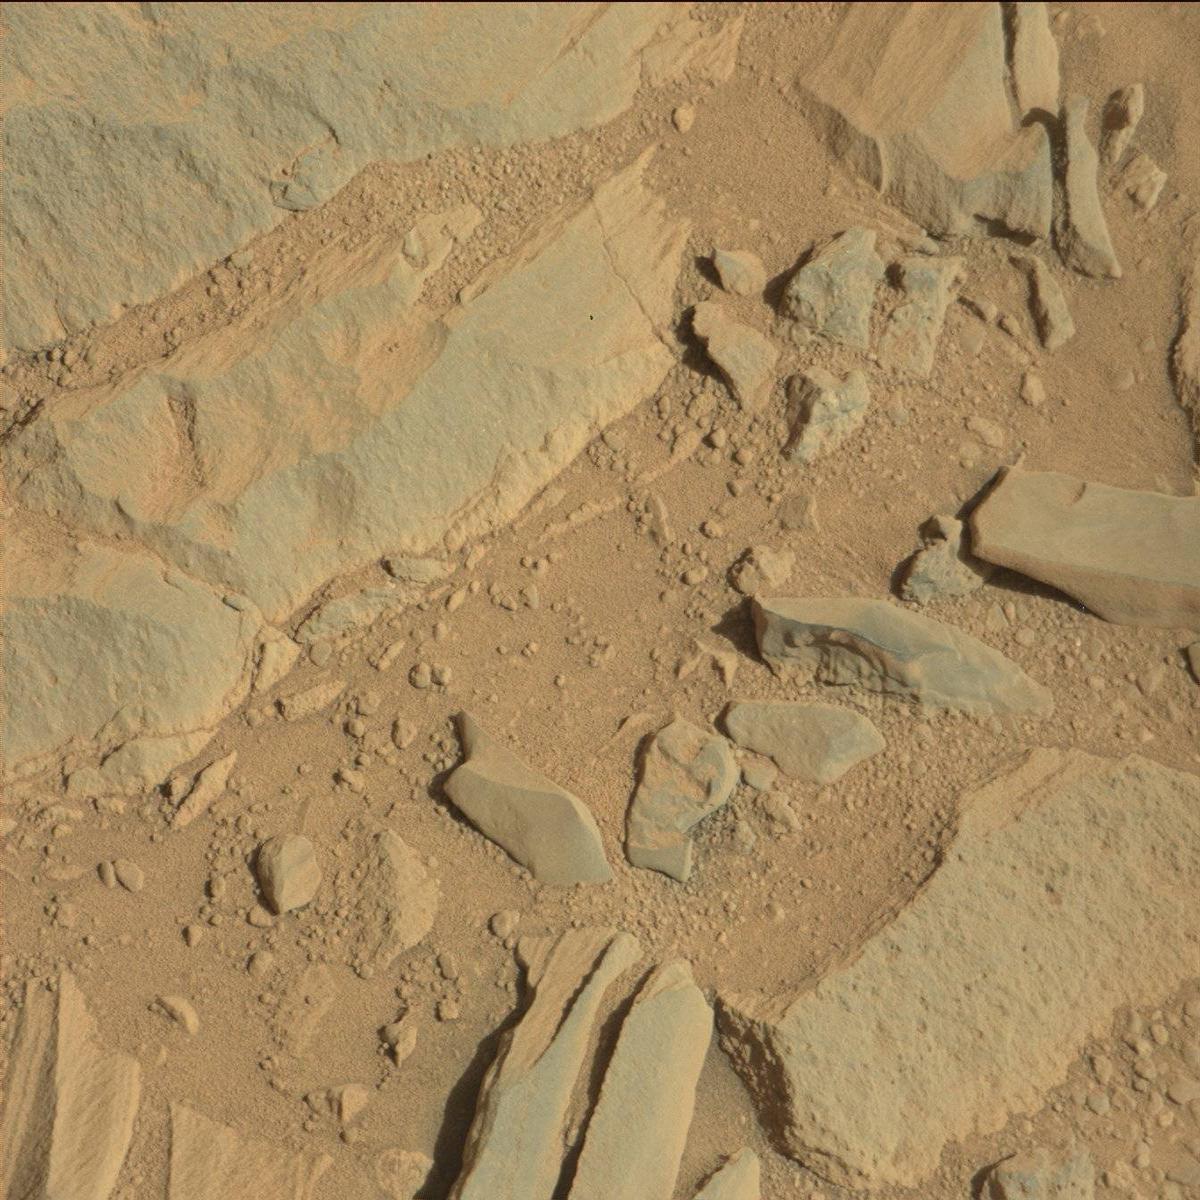
Terrain classes present: Bedrock, Sand / Soil